Question: I am using the testify package for the unit testing in golang. My code contains mocking. while running the test it is getting passed for sometimes and showing error 'The code you are testing needs to make 1 more call(s)' for sometimes, I am unable to figure out the reason why is this happening:

I went through this <URL> but did get what is the problem and how it can be solved?
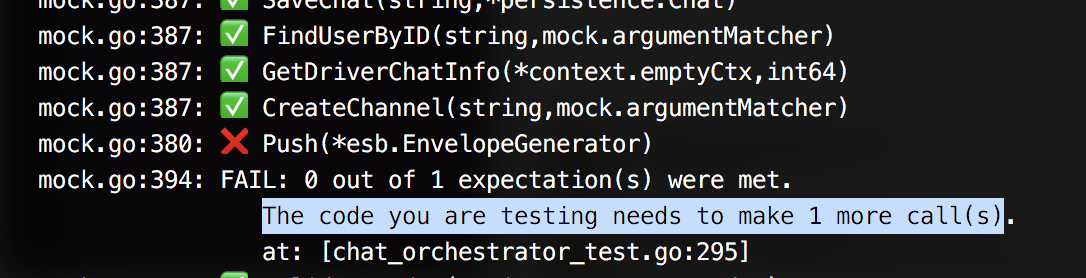
Answer: I read about the goroutine scheduling and come to know that if you are writing the test for the go functions(goroutines) then sometimes they may be called (the case when the test will pass and) and sometimes they may not be called.(the case when the test will fail). To recover from this one should use Gosched() in the test file where we are calling the goroutine.
This happens because go uses cooperative scheduling for the scheduling for the goroutines, which is different from preemptive and non-preemptive. If anyone wants to more about it follow this. <URL>